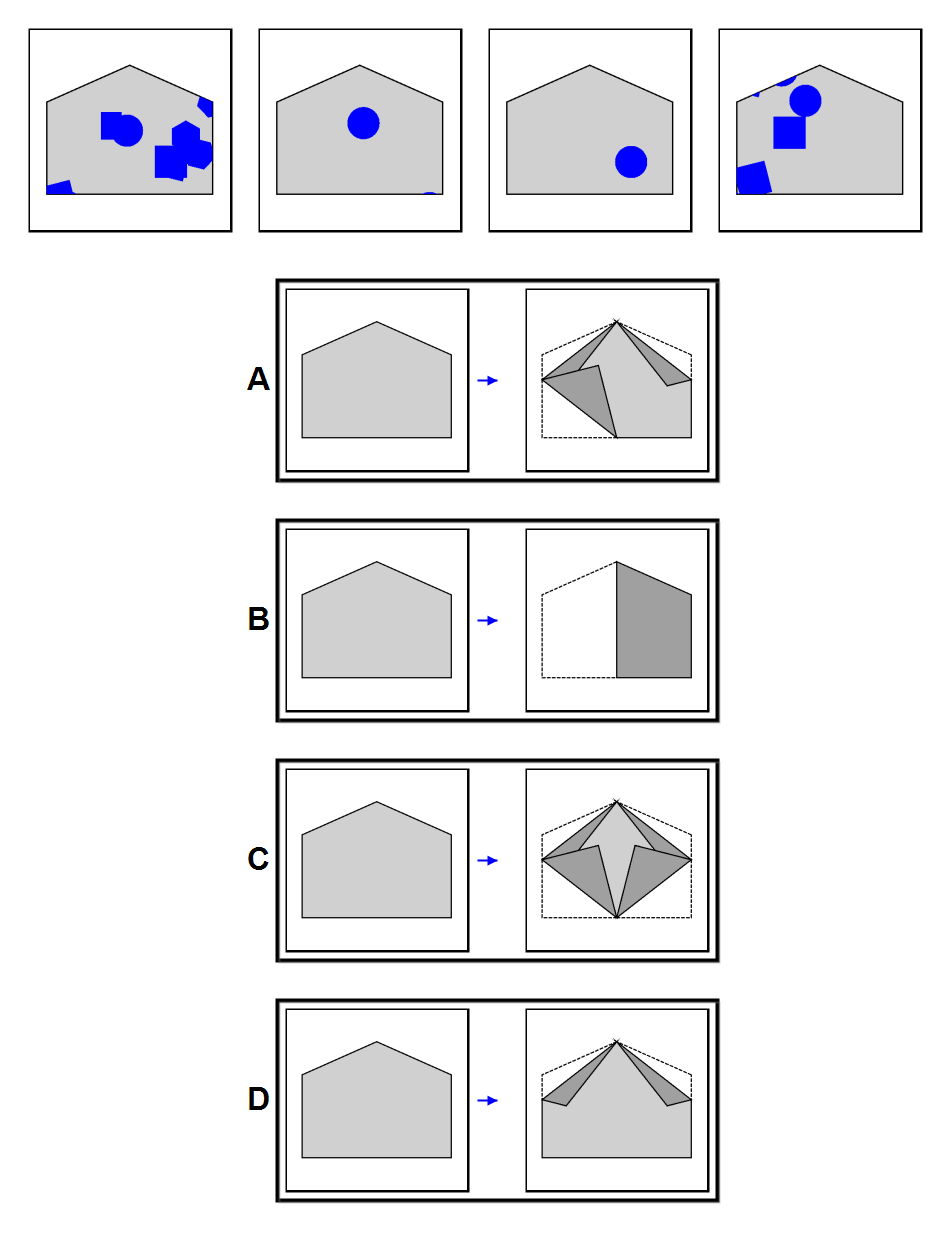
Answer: C